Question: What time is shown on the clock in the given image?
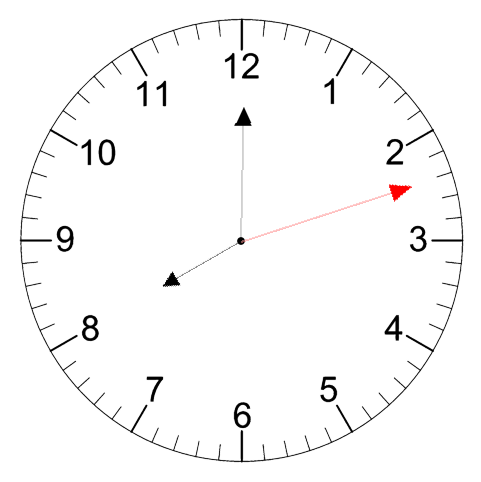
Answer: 08:00:12